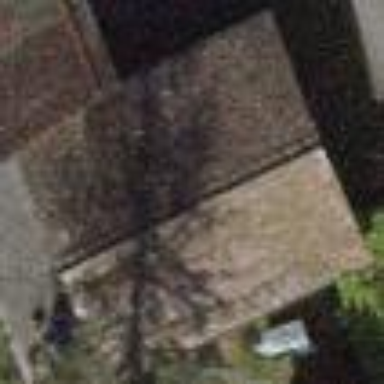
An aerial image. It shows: Garage.